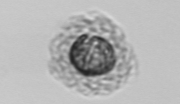
Label: Emiliania_huxleyi